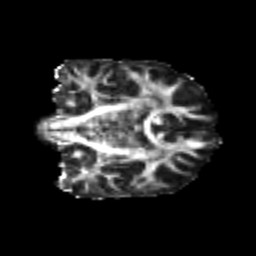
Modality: FA
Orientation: coronal
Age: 24
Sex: female
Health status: healthy
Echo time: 0.074 s